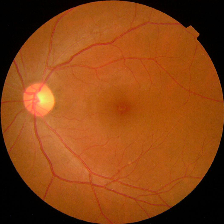
Diabetic retinopathy grade: No DR